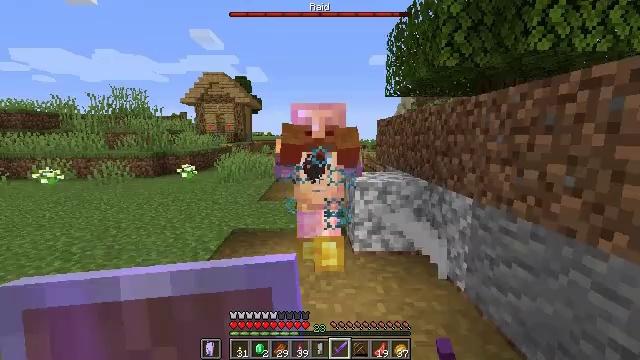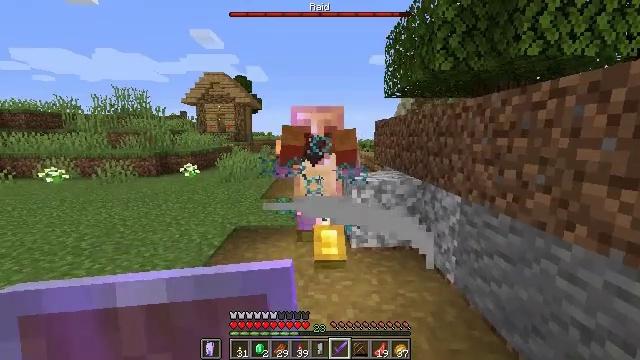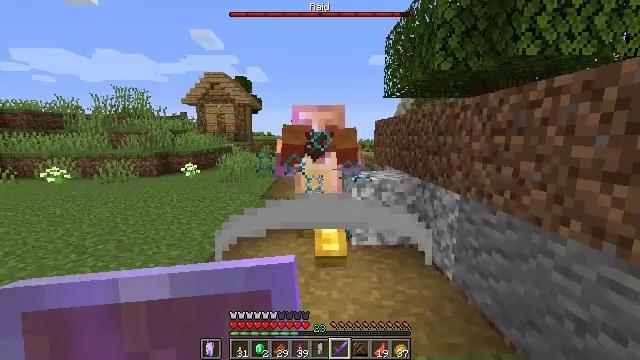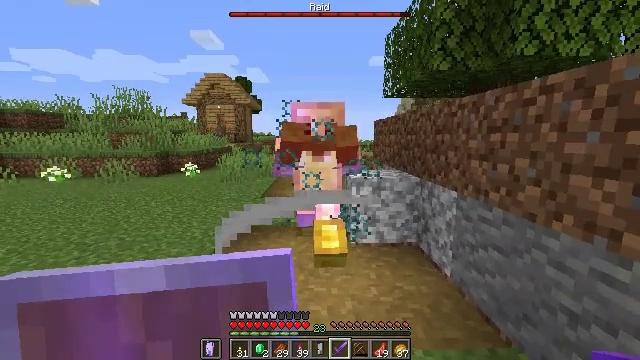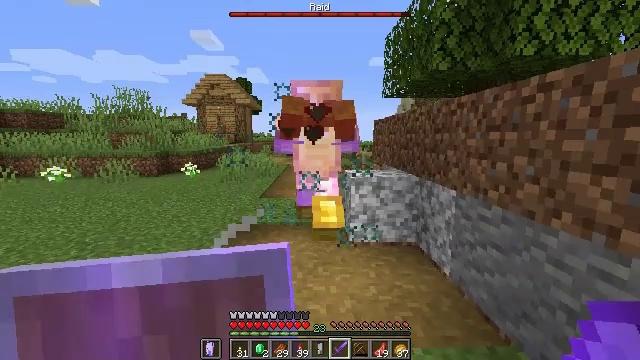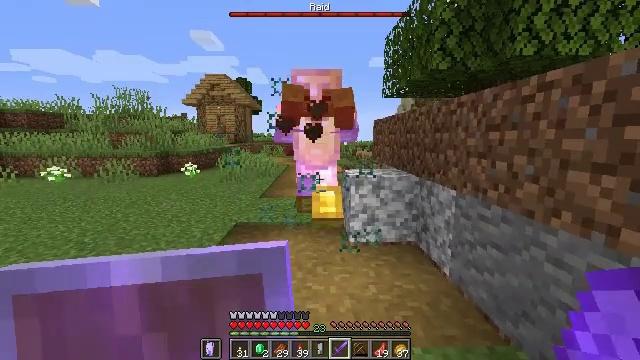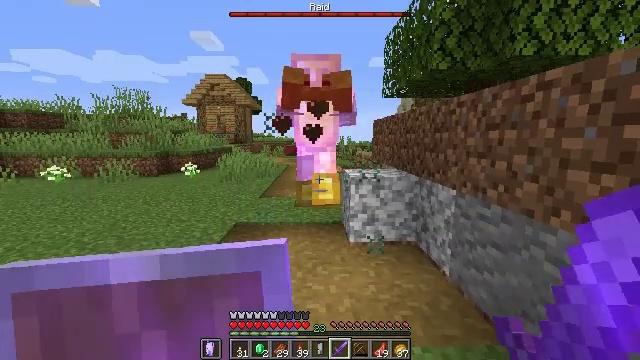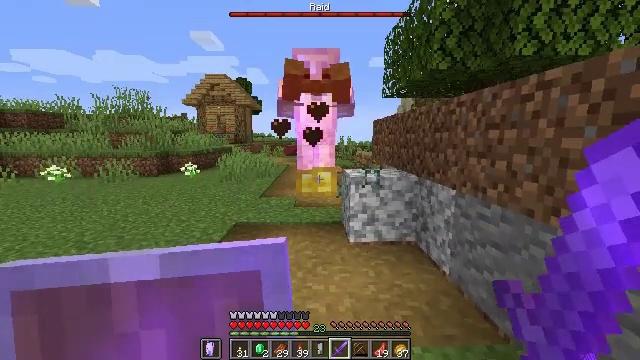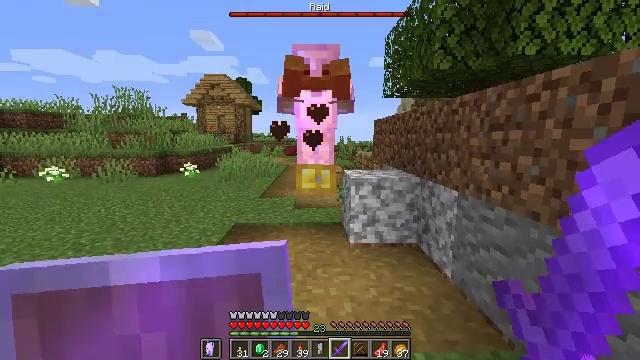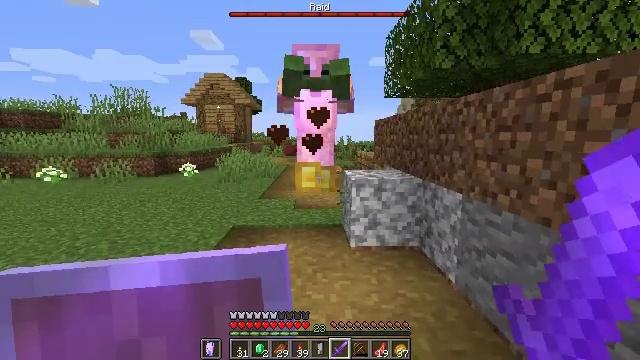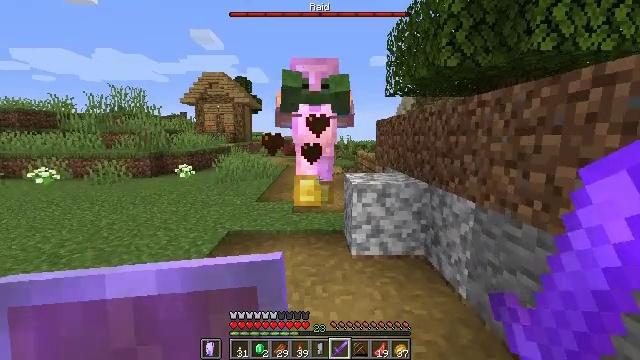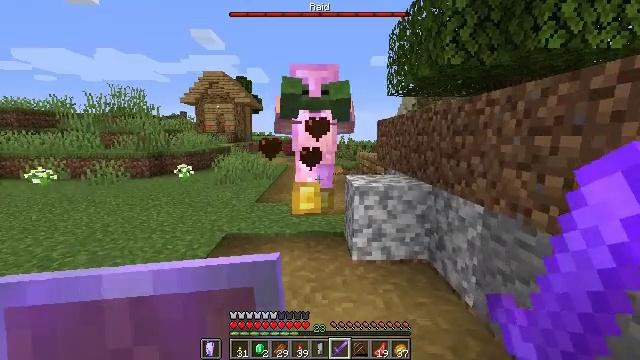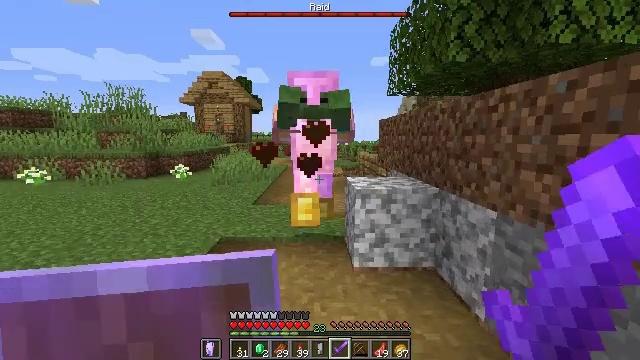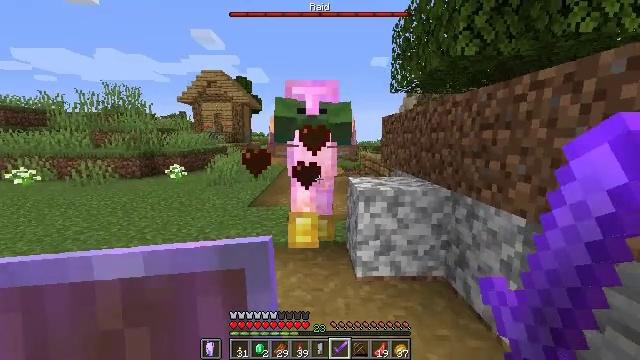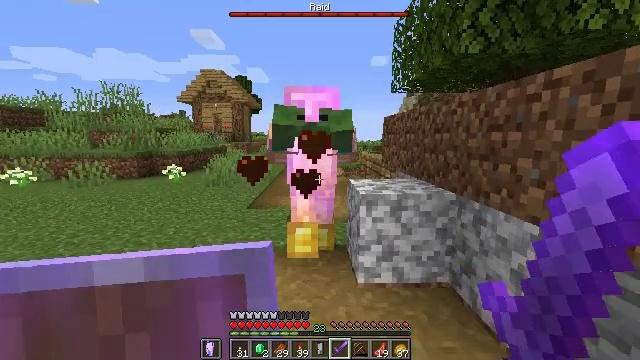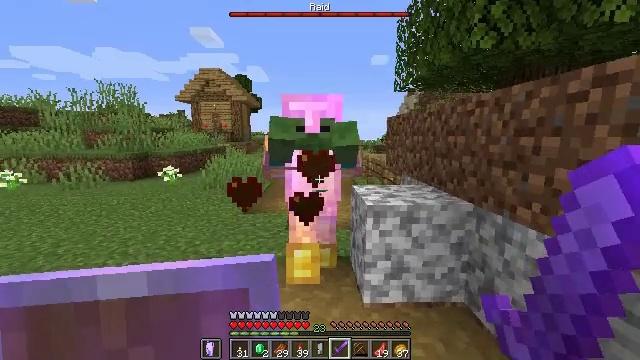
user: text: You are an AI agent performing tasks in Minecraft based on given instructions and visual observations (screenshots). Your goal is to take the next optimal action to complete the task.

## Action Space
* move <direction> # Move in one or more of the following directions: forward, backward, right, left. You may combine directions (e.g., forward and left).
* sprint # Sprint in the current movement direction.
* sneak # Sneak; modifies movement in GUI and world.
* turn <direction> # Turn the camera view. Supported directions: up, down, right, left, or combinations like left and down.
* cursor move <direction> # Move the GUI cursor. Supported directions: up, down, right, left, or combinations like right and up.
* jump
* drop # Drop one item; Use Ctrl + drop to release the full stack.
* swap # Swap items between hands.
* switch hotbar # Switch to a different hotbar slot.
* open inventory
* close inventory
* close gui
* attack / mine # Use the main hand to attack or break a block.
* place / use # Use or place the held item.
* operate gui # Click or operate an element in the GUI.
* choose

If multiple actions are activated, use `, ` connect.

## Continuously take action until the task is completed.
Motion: motion action
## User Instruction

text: Kill a zombie.
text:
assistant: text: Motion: move back
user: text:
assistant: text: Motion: move back
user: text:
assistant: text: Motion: no_op
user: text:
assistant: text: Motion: no_op
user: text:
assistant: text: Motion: no_op
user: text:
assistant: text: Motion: no_op
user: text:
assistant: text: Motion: no_op
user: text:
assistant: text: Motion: move forward
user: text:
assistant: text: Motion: move forward
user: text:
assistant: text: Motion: move forward
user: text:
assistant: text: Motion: move forward
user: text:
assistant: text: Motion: move forward
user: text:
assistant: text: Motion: move forward
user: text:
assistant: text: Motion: move forward
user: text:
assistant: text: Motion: move forward
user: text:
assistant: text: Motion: move forward
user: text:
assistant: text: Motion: attack / mine
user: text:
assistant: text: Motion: attack / mine
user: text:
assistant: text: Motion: move back, attack / mine
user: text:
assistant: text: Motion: move back
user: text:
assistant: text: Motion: move back
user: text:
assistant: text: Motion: no_op